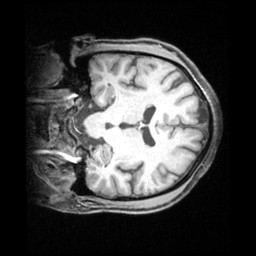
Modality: T1w
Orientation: coronal
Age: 26
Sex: male
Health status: healthy